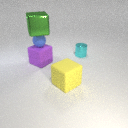
large green metal cube above large purple rubber cube